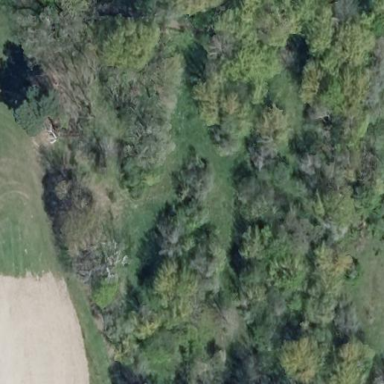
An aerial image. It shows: Forest area.